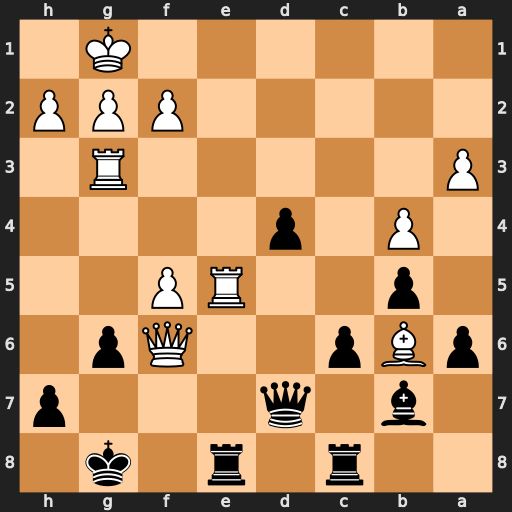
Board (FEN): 2r1r1k1/1b1q3p/pBp2Qp1/1p2RP2/1P1p4/P5R1/5PPP/6K1
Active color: b
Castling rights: -
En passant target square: -
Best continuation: Rxe5 Rxg6+ hxg6